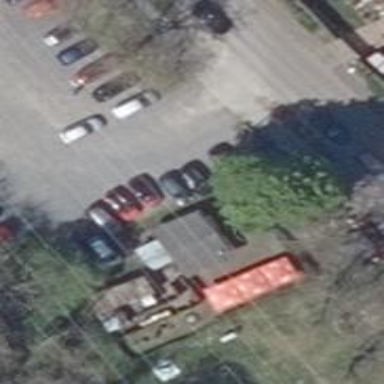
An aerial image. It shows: Fast food establishment.